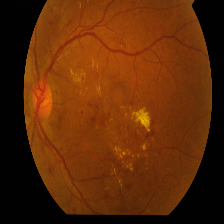
Diabetic retinopathy grade: Proliferative DR